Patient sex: M
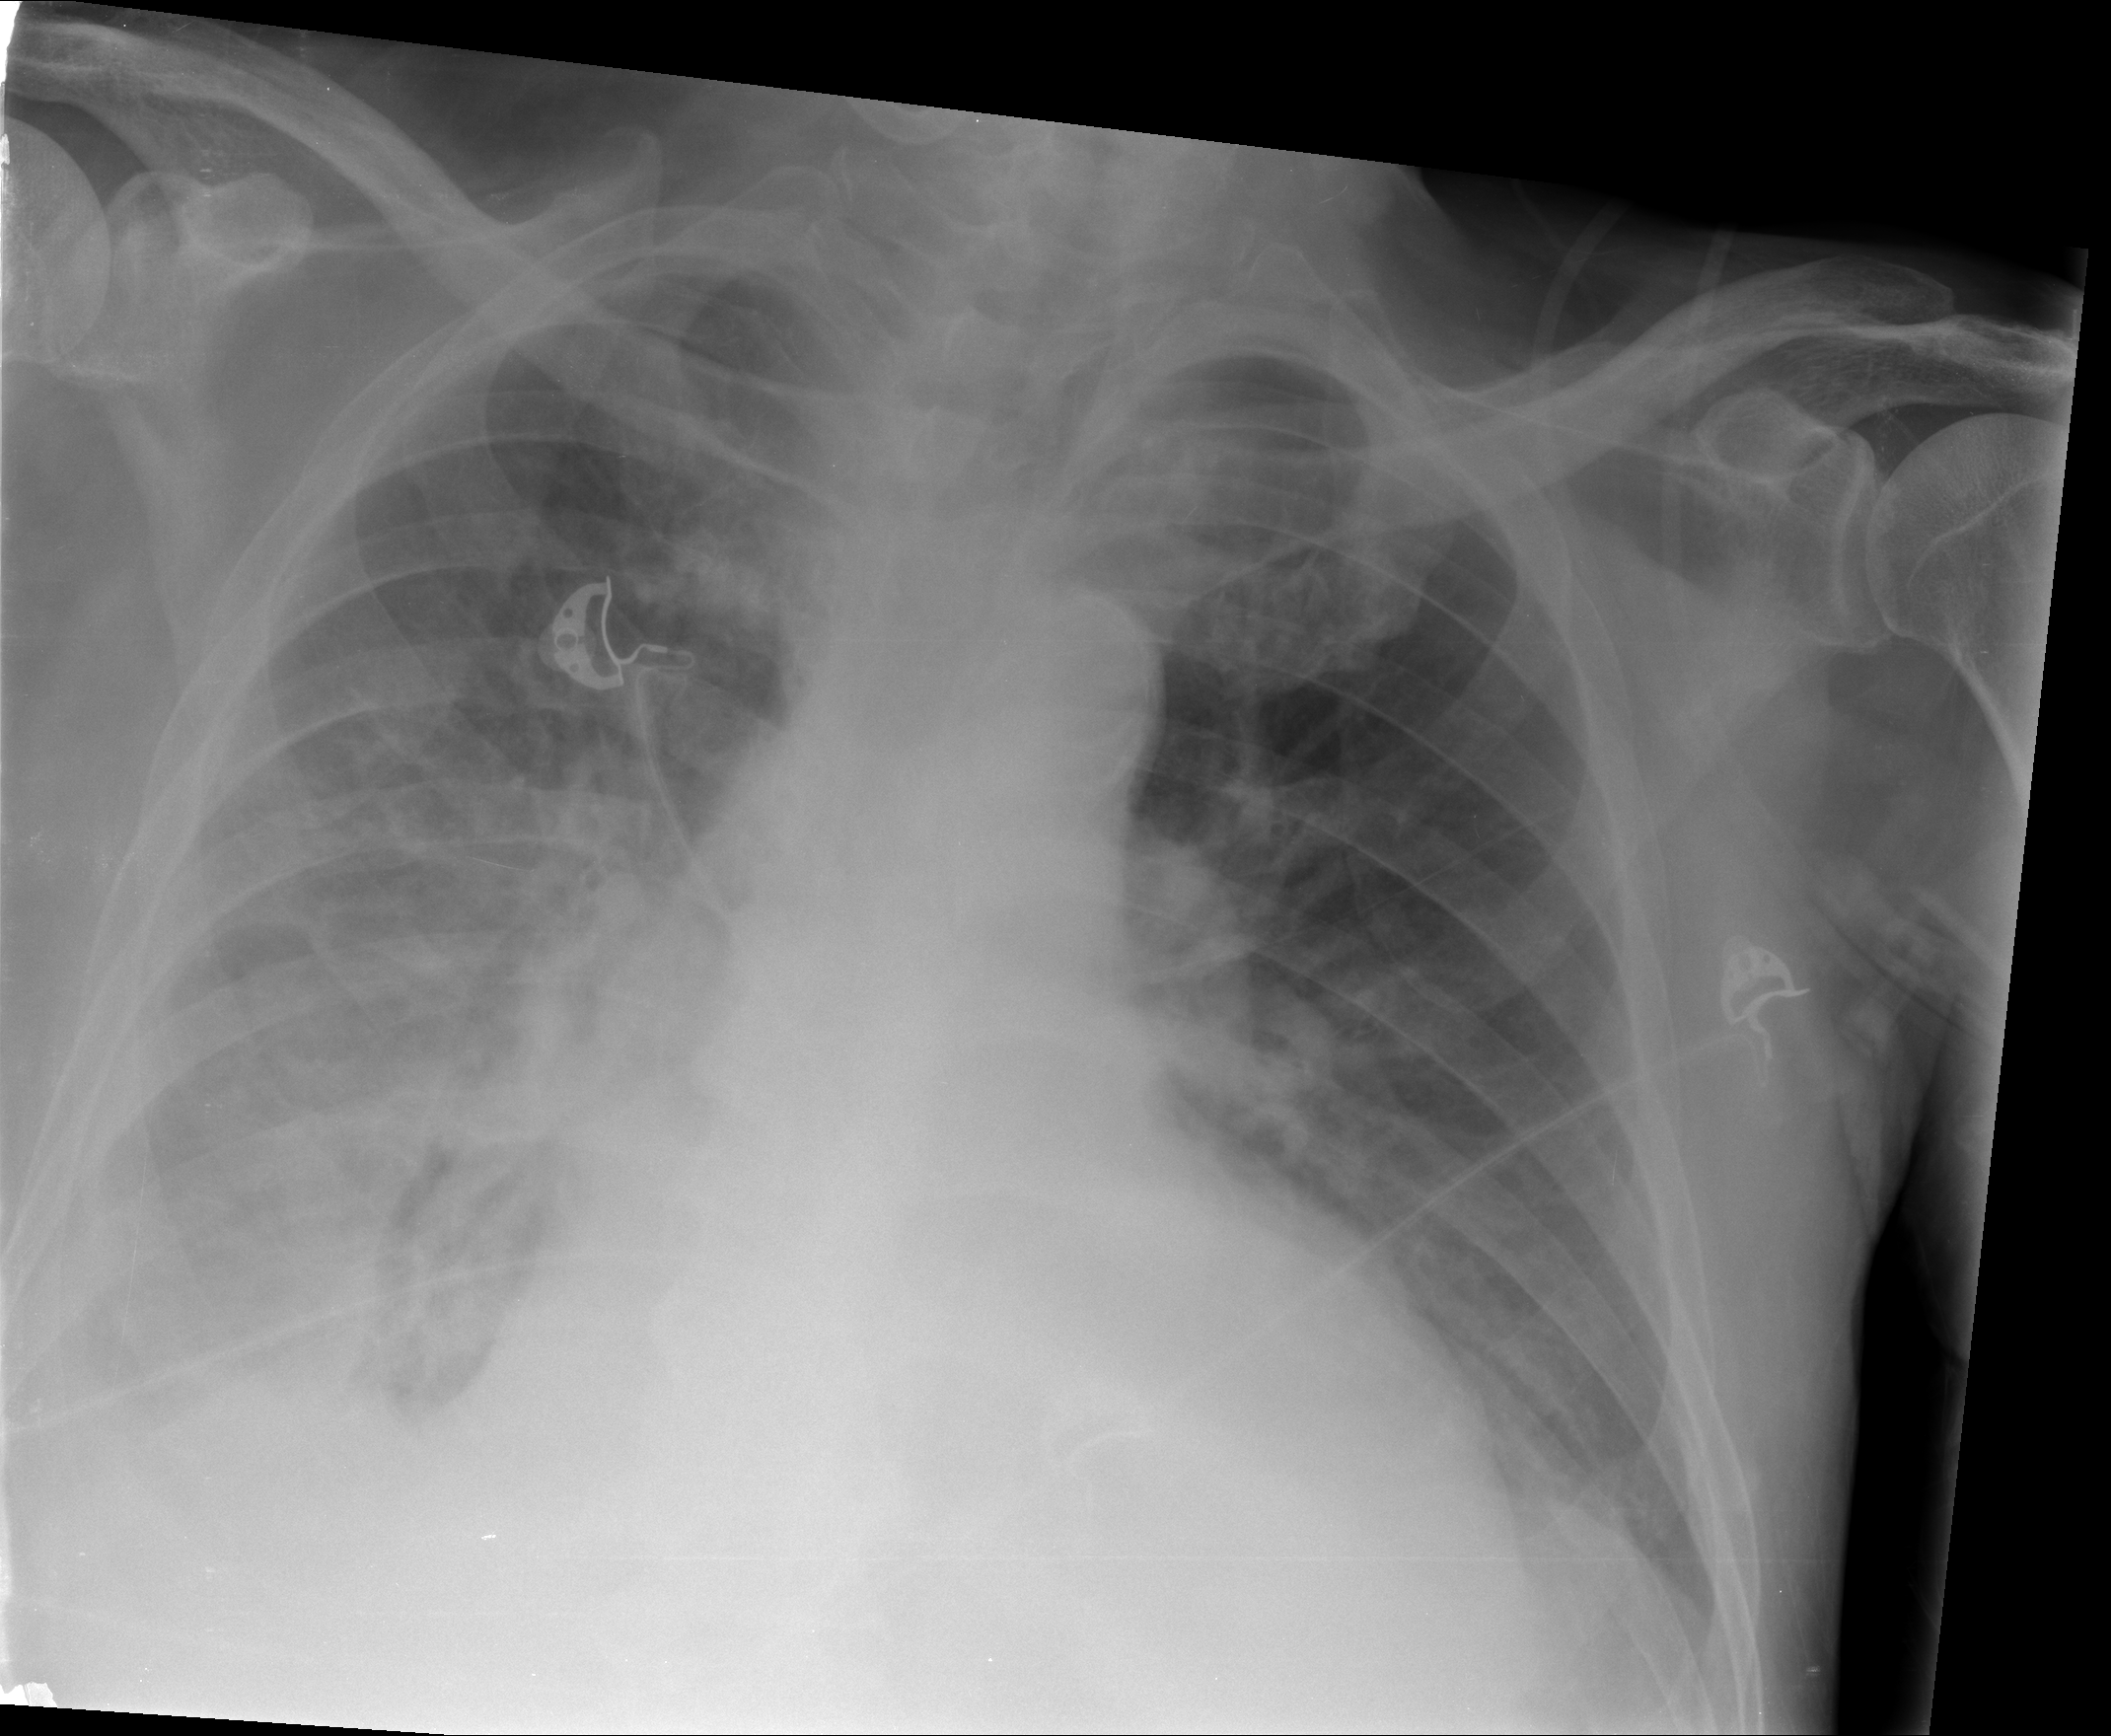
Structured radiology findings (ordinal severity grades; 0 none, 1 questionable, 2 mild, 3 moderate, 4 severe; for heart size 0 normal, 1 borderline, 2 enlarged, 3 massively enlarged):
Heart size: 2
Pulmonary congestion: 2
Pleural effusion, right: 3
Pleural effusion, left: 2
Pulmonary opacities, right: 3
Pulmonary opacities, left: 0
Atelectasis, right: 3
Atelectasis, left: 2